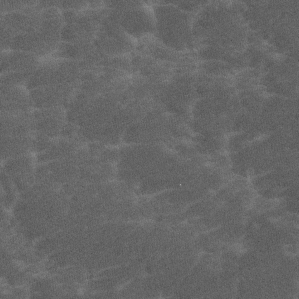
Label: non_frost